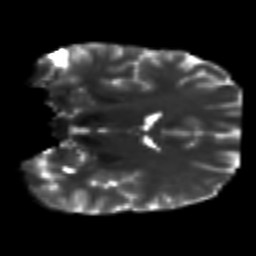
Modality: T2w
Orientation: coronal
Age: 25
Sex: male
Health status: healthy
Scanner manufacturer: ge
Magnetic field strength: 3 T
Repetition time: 11 s
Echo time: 0.072 s